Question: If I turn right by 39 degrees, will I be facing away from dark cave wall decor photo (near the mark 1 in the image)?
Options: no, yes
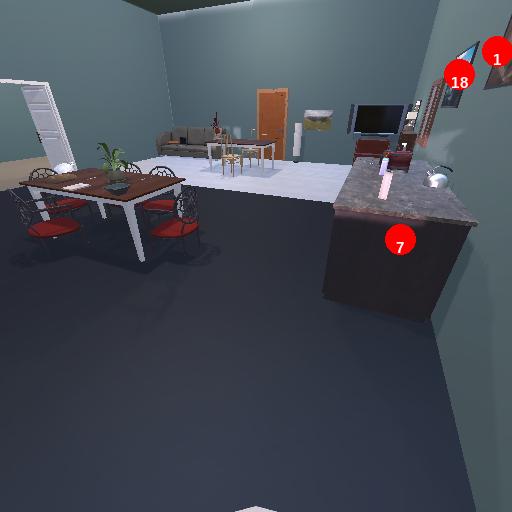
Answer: no